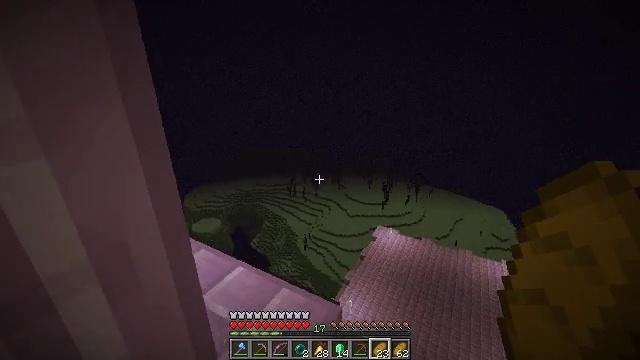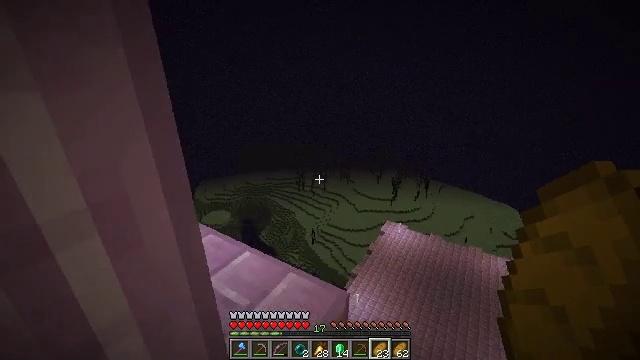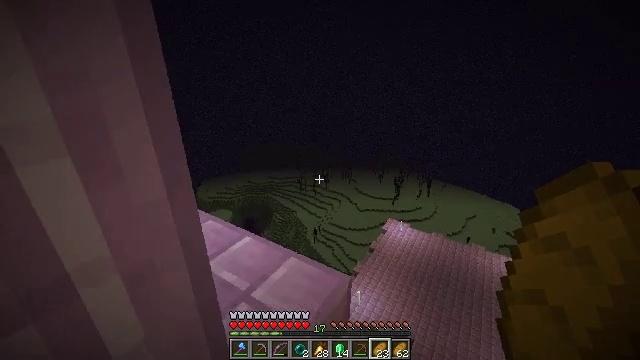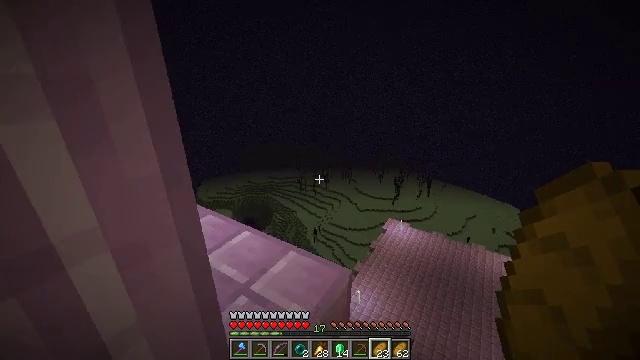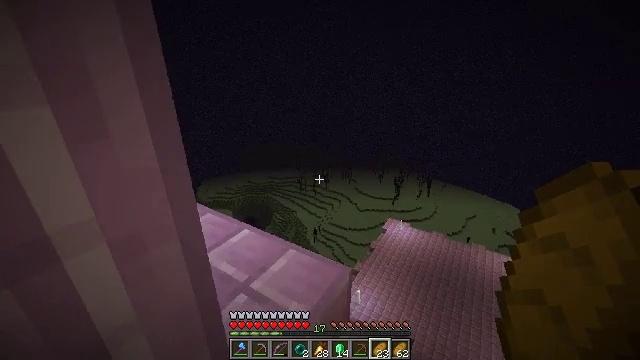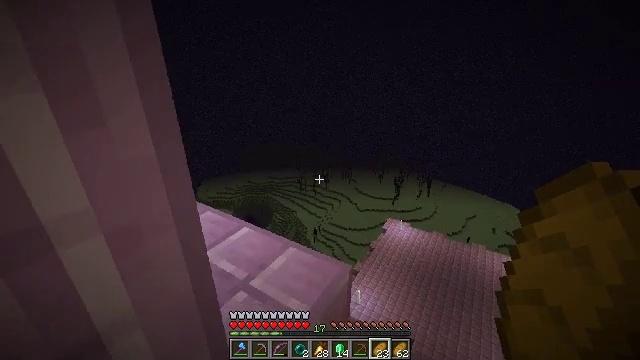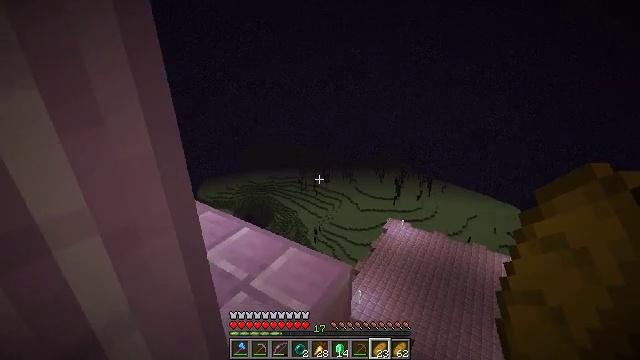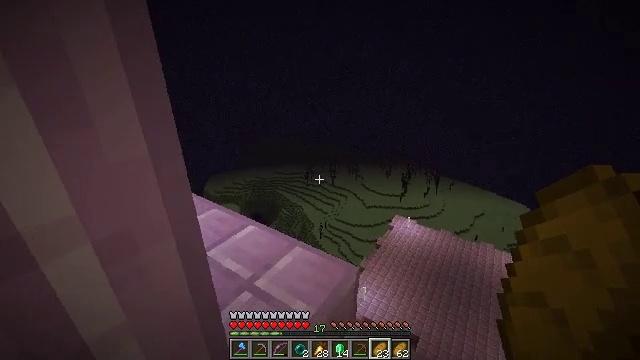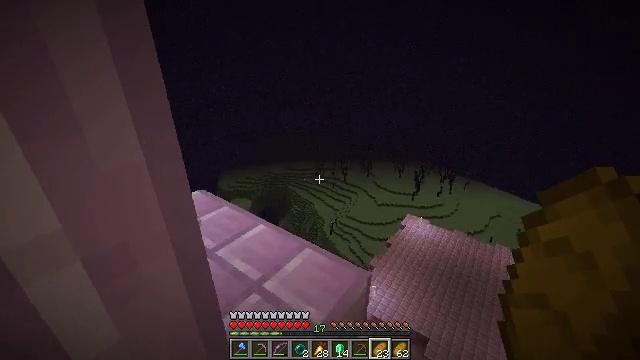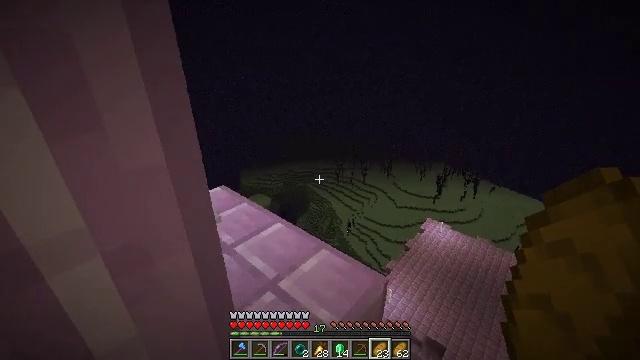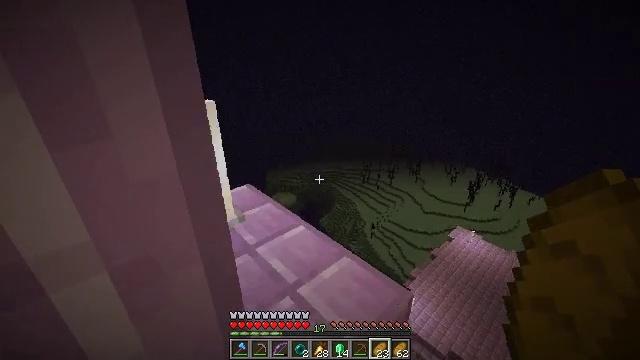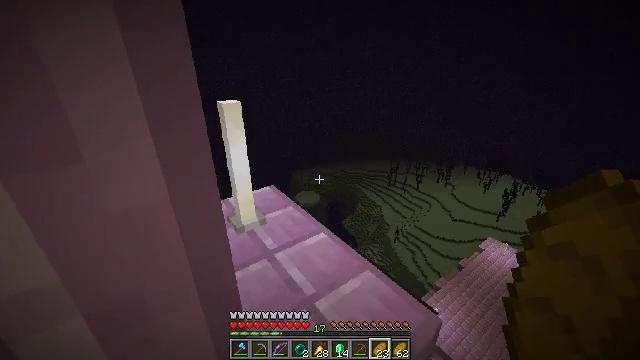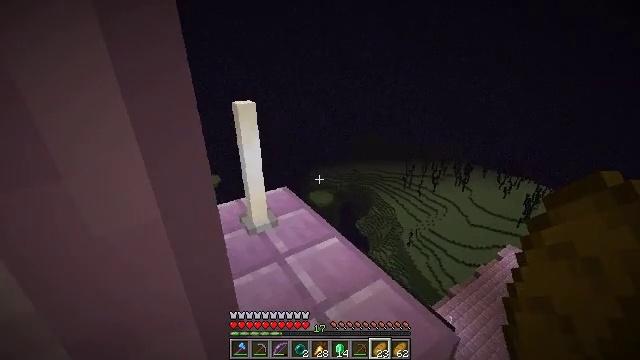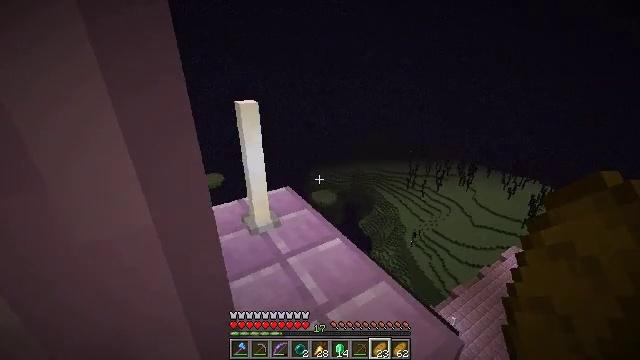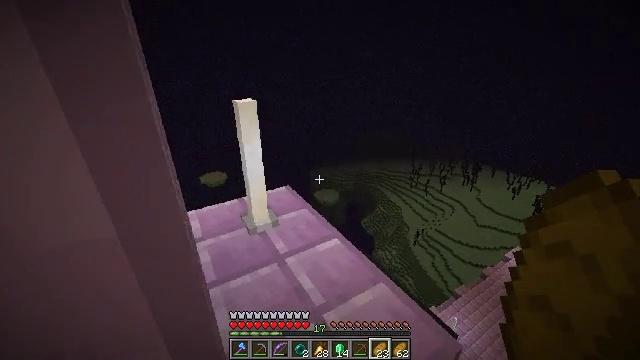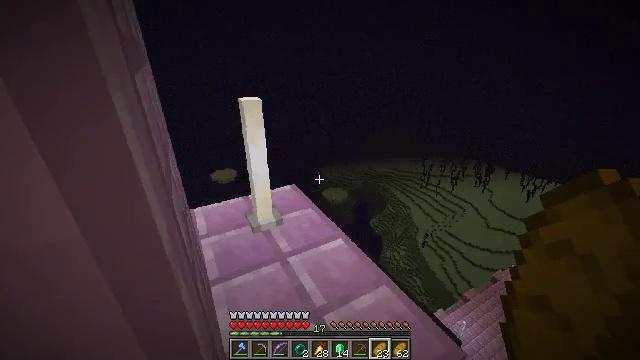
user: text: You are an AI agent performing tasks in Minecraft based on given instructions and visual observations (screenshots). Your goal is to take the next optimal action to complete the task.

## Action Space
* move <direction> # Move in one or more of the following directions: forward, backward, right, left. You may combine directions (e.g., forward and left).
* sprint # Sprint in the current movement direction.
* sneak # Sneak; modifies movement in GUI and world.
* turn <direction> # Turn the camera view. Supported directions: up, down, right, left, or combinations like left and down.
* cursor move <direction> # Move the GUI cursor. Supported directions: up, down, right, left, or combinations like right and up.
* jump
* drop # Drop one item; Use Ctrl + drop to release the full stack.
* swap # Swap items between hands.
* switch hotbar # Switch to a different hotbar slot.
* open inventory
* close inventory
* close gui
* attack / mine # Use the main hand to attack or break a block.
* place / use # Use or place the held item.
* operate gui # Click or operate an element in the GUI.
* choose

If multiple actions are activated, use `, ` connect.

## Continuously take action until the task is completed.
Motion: motion action
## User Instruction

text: Mine the end rod.
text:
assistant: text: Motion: sneak, turn left and down
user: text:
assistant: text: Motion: sneak
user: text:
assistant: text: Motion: sneak
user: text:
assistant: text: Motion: sneak
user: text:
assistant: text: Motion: sneak
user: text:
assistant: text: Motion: move forward, sneak
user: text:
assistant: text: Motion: move forward, sneak, turn left
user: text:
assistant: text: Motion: move forward, sneak, turn left
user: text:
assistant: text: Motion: move forward, sneak, turn left
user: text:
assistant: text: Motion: move forward, sneak, turn left
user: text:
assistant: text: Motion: move forward, sneak, turn left
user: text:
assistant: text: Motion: move forward, sneak, turn left
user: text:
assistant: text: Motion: move forward, sneak
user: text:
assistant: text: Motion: move forward, sneak
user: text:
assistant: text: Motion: move forward and move right, sneak, turn left
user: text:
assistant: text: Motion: move forward and move right, sneak, turn left
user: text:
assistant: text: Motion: move forward and move right, sneak, turn left
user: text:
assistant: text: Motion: move forward and move right, sneak, turn left
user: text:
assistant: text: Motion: move forward and move right, sneak, turn left
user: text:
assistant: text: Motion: move forward and move right, sneak, turn left
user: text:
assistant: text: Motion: move forward and move right, sneak, turn left
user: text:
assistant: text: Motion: move forward and move right, sneak, turn left
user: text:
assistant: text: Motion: move forward and move right, sneak, turn left
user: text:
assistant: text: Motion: move forward, sneak, turn left
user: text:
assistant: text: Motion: move forward, sneak, turn left
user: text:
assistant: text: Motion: move forward, sneak
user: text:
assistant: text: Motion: move forward, sneak, turn left
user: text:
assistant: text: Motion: move forward, sneak, turn left
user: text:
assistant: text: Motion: move forward, sneak, turn left
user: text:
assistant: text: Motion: move forward and move right, sneak, turn left